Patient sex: M
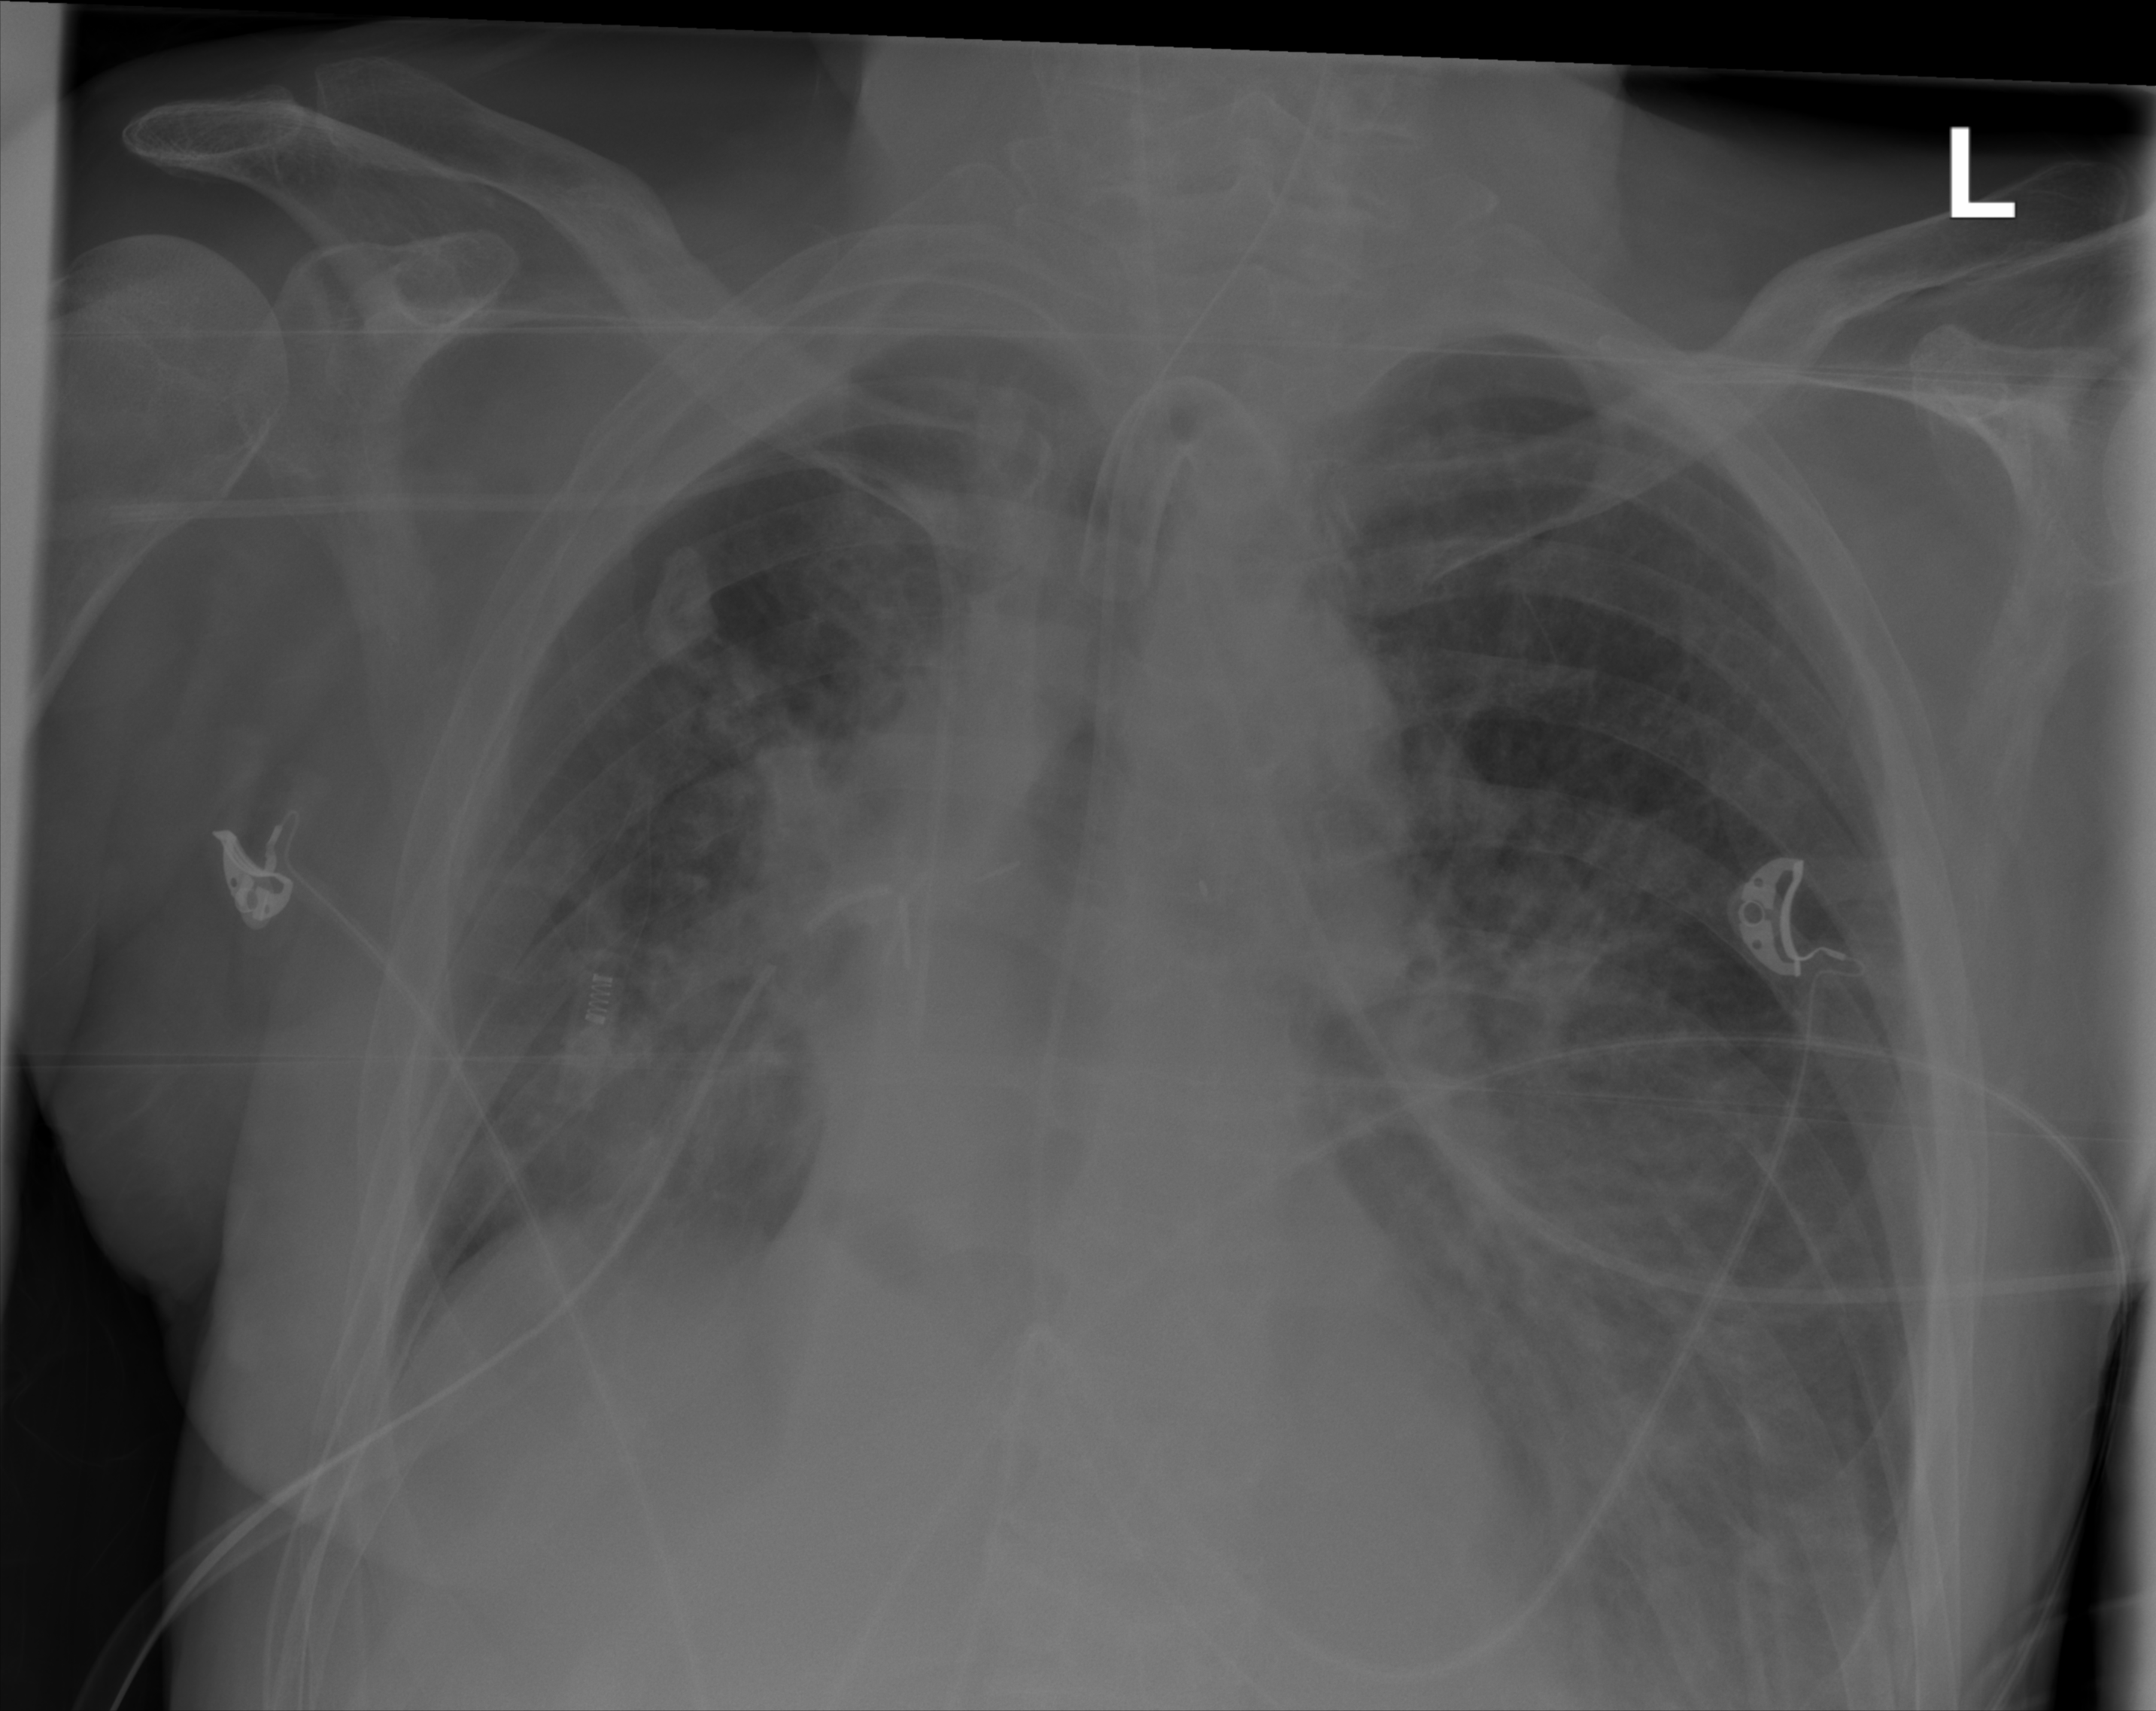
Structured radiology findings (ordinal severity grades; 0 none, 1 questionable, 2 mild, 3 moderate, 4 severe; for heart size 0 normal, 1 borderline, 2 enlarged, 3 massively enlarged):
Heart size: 1
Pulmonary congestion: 2
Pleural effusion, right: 2
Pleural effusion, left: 2
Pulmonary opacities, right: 0
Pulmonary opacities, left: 2
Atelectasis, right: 2
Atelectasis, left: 2